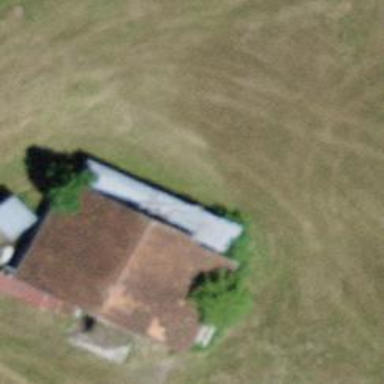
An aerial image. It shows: Barn.